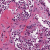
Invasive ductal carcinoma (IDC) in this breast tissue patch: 0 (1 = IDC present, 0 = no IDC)